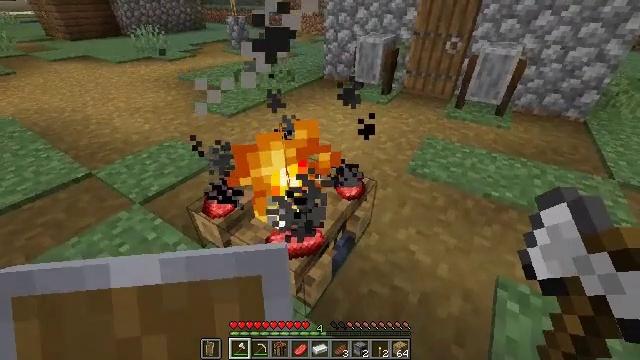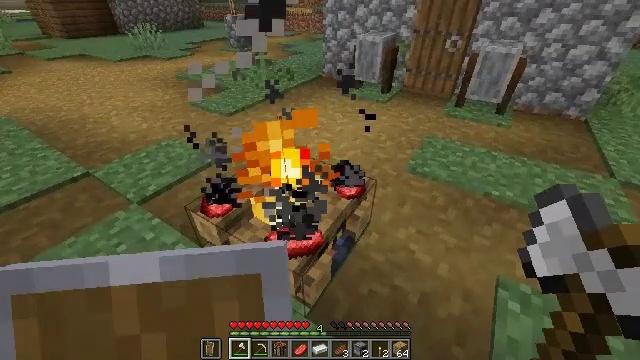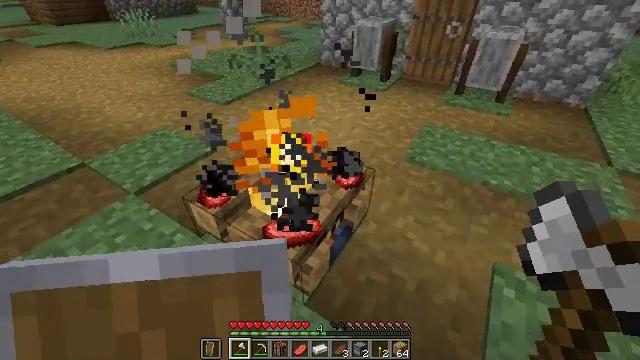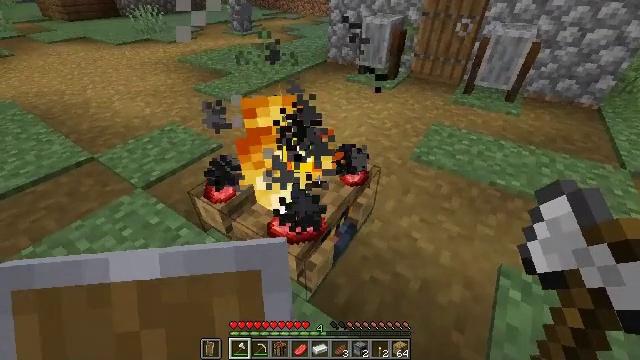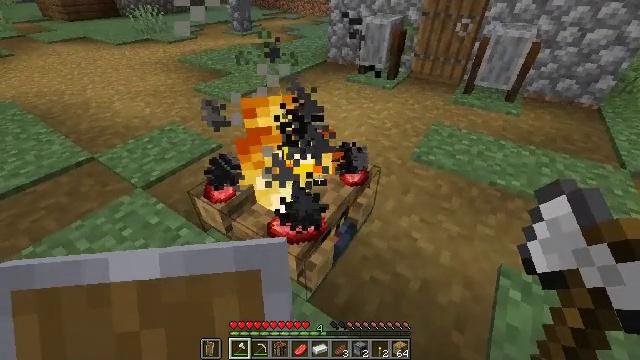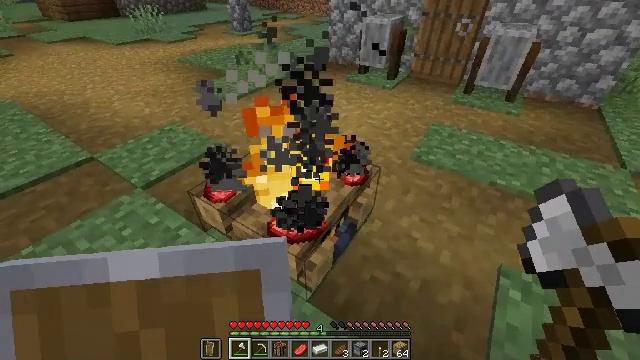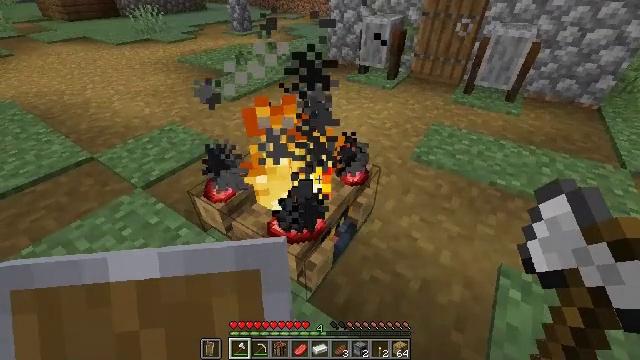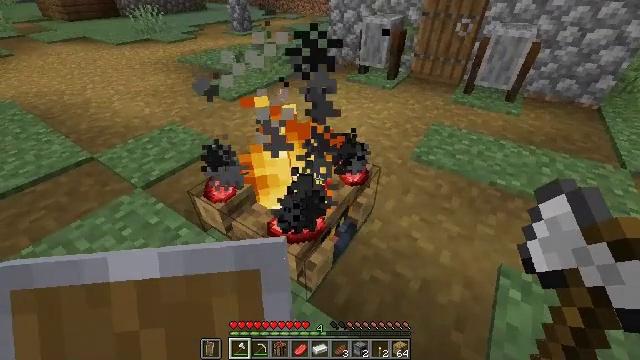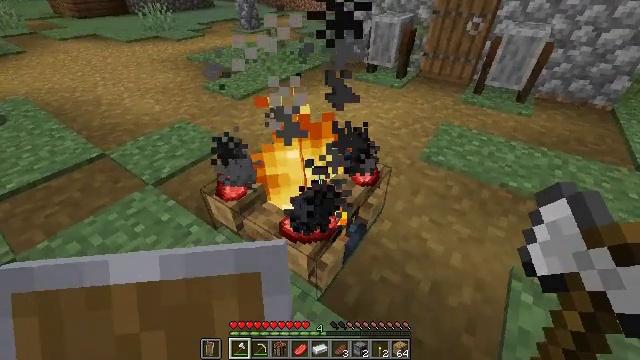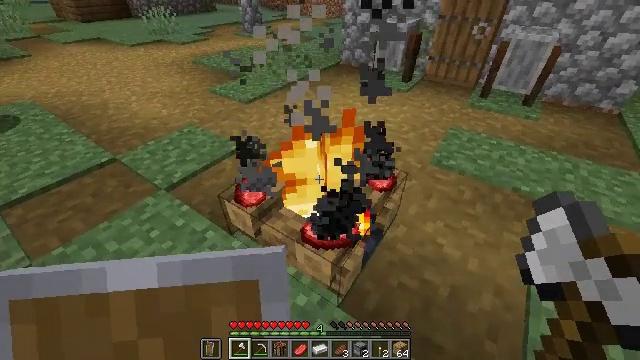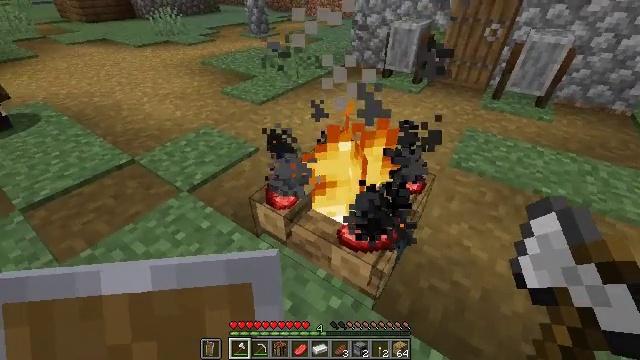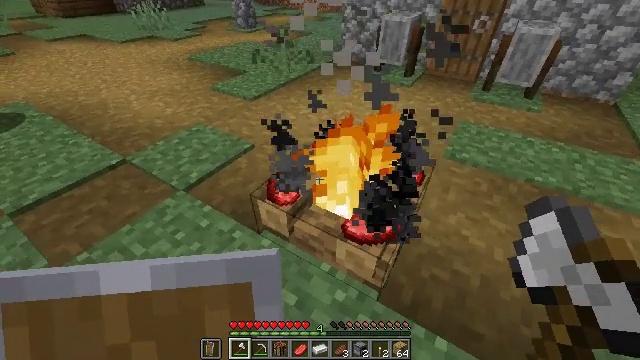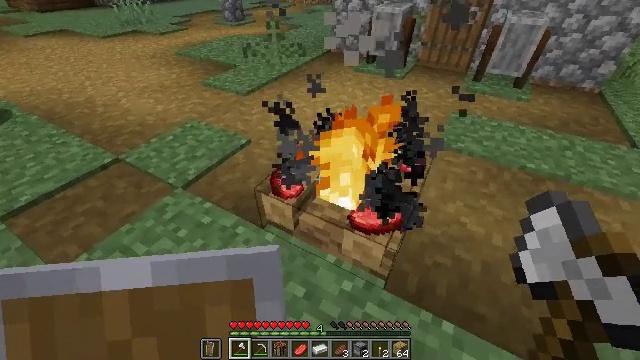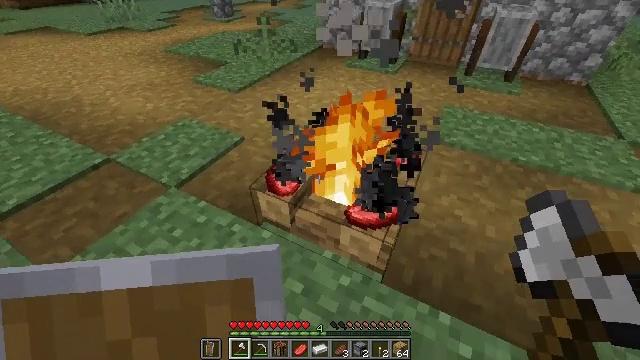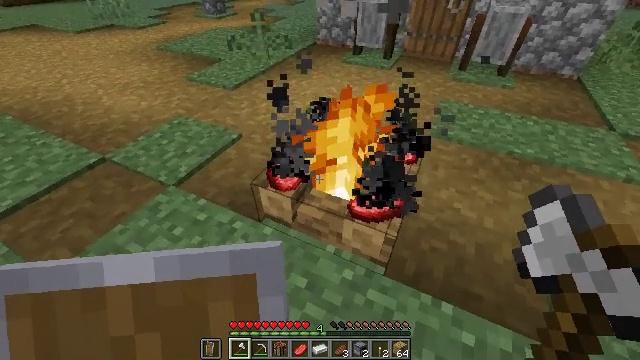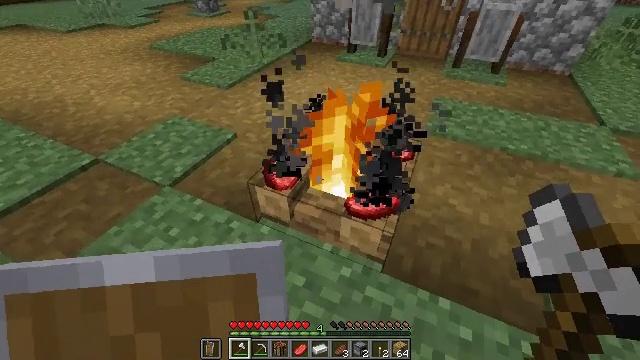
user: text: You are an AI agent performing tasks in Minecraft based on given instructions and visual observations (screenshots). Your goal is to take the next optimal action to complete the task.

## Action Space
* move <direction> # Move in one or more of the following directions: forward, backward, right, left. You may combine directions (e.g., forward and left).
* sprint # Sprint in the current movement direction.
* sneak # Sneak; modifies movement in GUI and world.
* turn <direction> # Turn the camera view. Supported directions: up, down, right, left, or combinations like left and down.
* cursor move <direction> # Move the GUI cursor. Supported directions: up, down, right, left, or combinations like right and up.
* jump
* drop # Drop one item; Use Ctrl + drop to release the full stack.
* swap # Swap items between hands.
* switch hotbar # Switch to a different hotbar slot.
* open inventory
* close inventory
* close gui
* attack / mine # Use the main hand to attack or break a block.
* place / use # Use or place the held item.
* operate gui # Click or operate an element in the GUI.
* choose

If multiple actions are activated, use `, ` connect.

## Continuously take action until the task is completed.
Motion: motion action
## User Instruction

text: Break the blue bed to move it.
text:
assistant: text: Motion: no_op
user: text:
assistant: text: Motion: turn down
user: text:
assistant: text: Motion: turn left
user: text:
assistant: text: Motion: no_op
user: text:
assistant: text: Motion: no_op
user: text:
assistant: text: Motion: no_op
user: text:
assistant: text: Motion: no_op
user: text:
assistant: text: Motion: move left, turn left
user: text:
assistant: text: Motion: move left
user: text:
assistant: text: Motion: move left
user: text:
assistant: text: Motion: turn right and down
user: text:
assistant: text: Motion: turn right and down
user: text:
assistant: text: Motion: turn right
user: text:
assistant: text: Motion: turn right
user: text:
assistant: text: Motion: turn right
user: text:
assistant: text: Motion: no_op
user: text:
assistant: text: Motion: no_op
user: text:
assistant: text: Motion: no_op
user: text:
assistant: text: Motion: no_op
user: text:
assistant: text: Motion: move forward
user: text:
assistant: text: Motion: move forward
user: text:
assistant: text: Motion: move forward
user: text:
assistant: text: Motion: no_op
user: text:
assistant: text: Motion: no_op
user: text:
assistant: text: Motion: no_op
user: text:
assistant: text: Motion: turn right
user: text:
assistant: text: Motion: move back, turn right
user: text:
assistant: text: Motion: move back
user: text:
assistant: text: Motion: move back
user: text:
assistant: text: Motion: move back